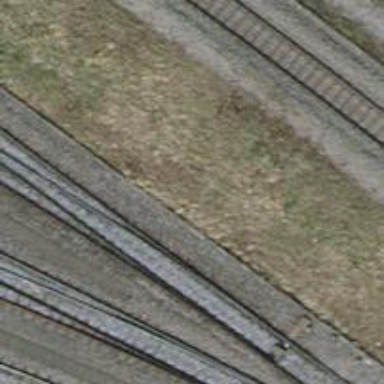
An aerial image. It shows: Single-track railway yard.